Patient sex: M
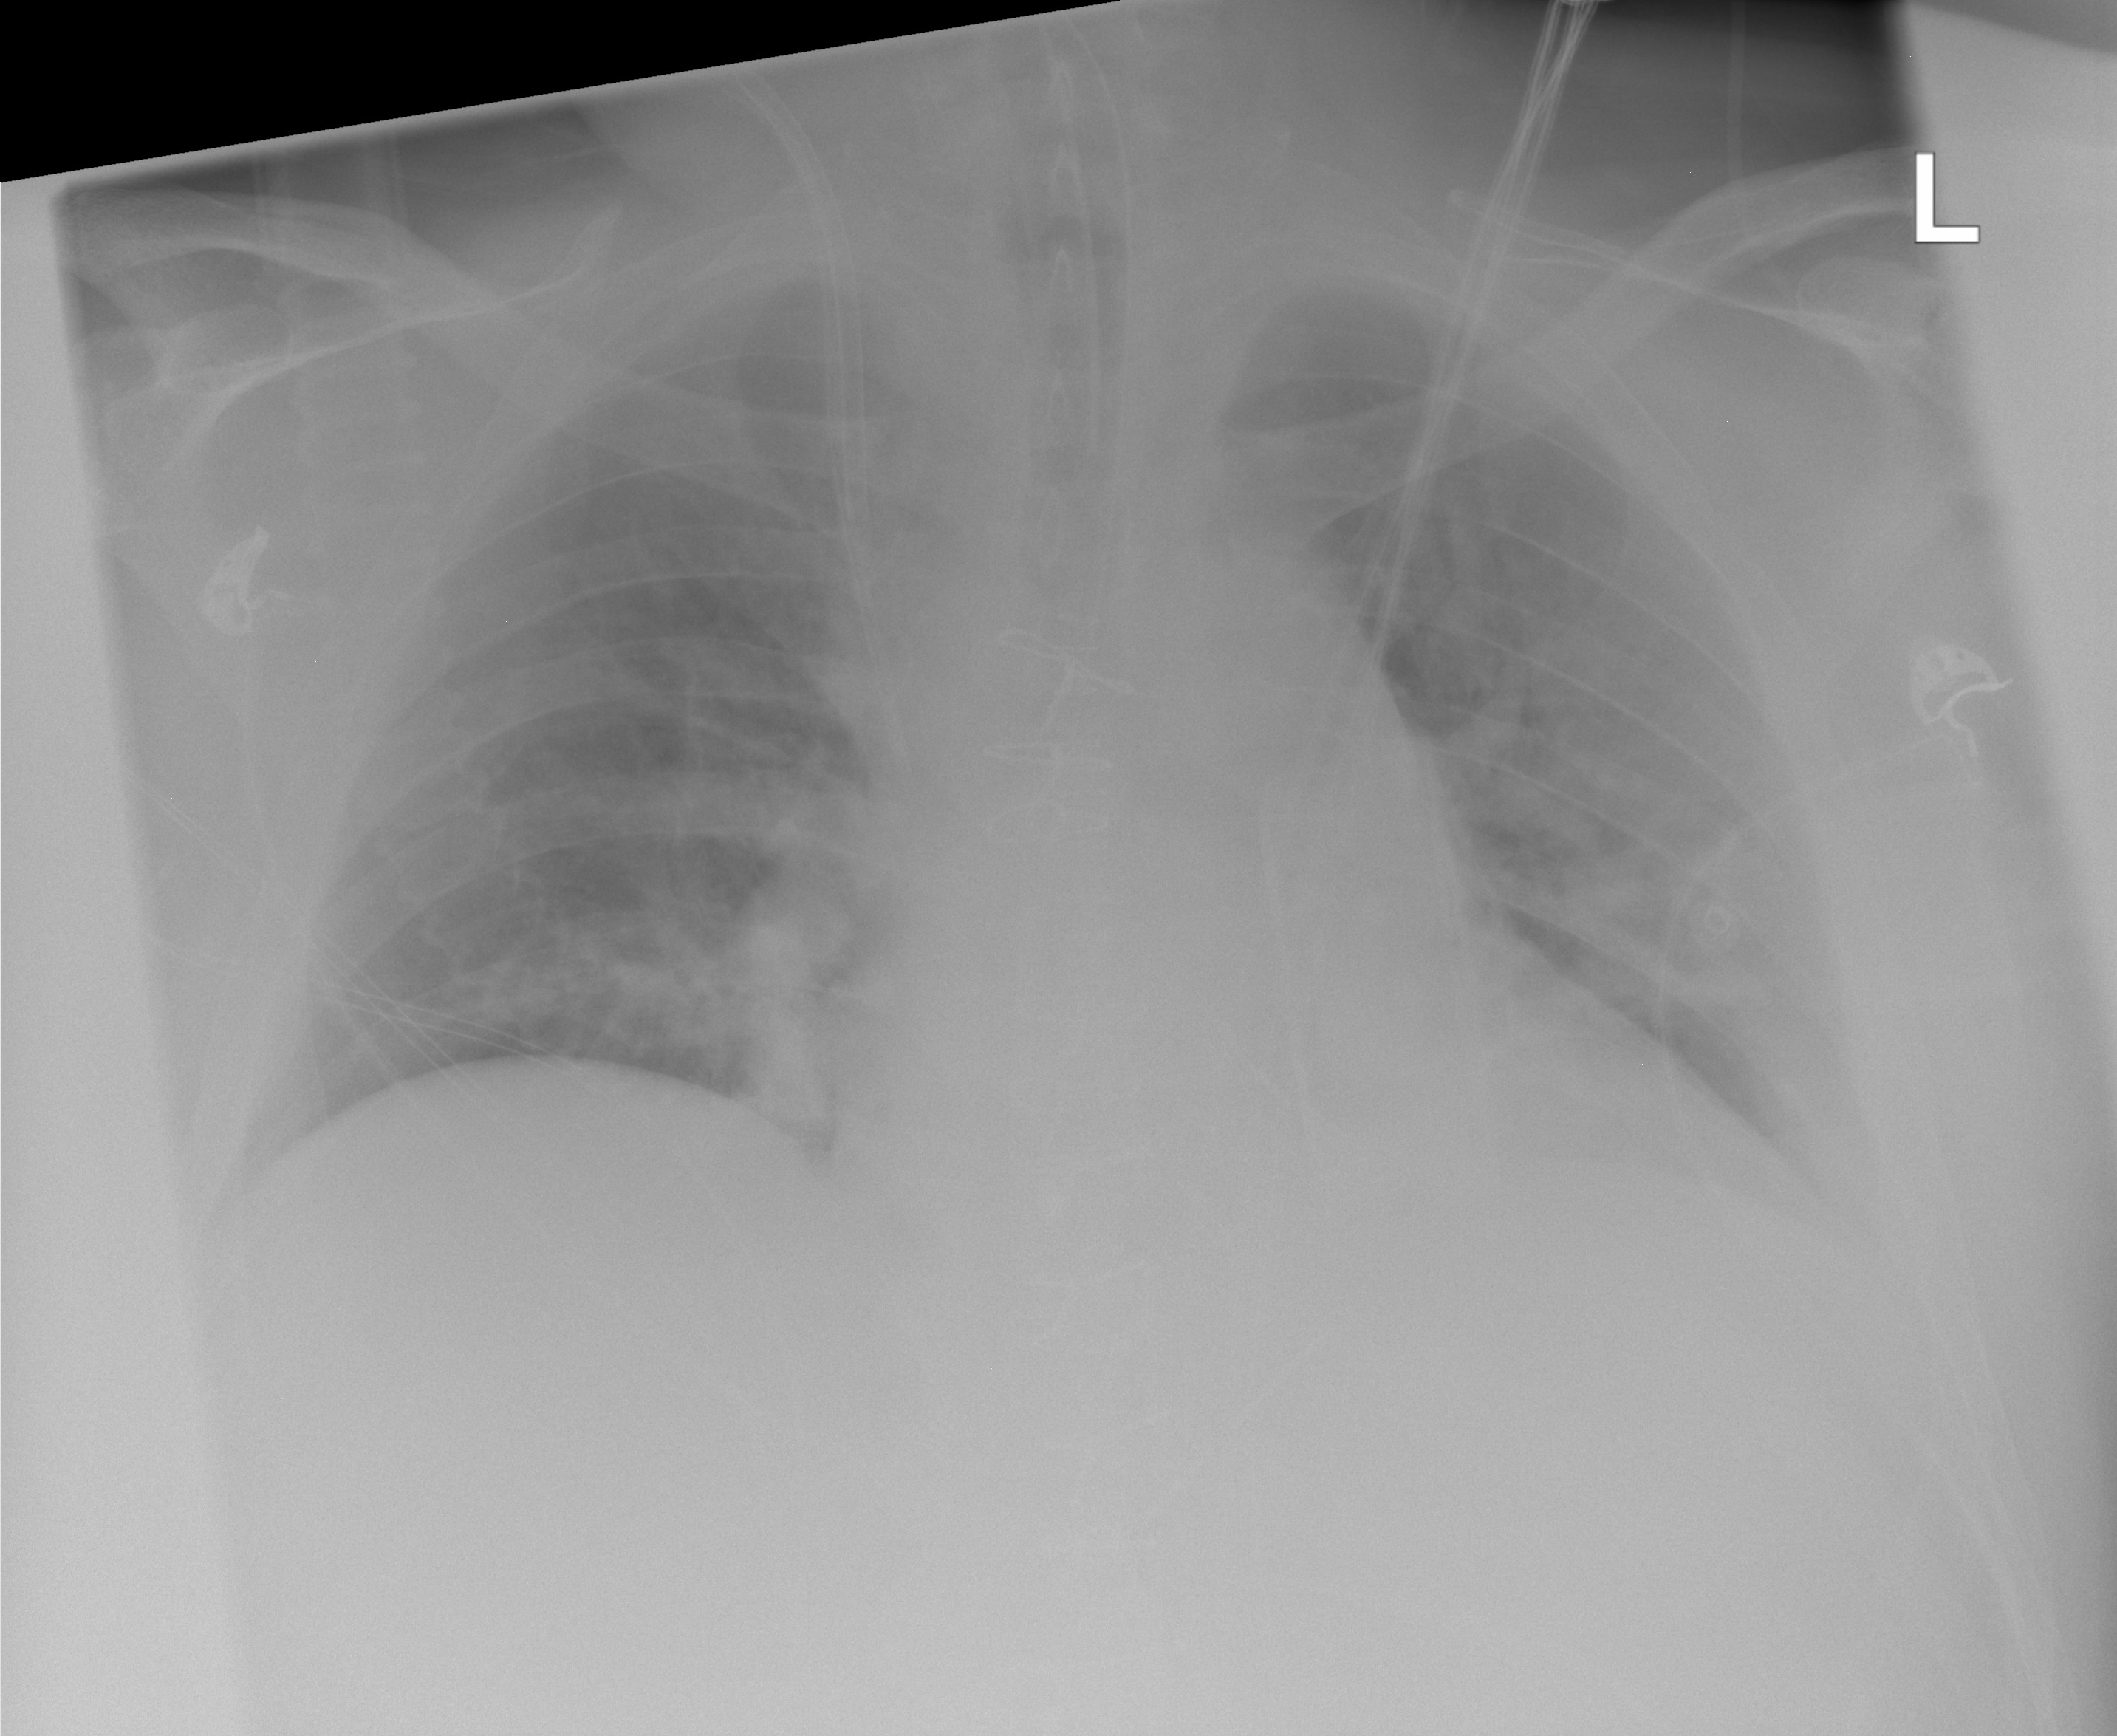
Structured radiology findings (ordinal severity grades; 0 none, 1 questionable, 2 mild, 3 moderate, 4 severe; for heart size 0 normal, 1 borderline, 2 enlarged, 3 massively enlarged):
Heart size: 1
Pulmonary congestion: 1
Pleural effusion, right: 0
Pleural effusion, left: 1
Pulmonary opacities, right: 0
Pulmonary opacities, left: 0
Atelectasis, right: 0
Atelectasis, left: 2